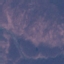
Land use / land cover class: HerbaceousVegetation